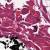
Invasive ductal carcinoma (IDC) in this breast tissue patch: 0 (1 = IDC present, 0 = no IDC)